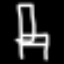
Label: chair